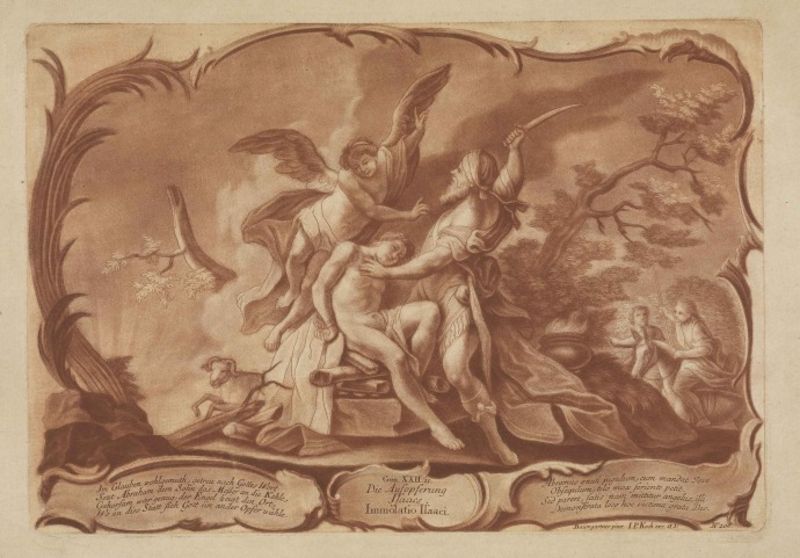
Titel: Abrahamsopfer
Künstler: Philipp Andreas Kilian
Standort: Karlsruhe
Institution: Staatliche Kunsthalle Karlsruhe
Schlagwörter: baum, blätter, felsen, feuer, flügel, gott, kampf, laub, mann, nackt, wolken, bäume, menschen, äste, braun, holz, männer, orange, zeichnung, rot, tuch, wolke, beige, ornament, bart, barock, bibel, böse, geschichte, leiche, messer, mord, rahmen, tot, toter, ast, rauch, drei, paar, person, rokoko, esel, kinder, pferd, reiter, engel, kopfbedeckung, schrift, grafik, schriftzug, sepia, kartusche, inschrift, deutsch, junge, lamm, schaf, greis, knabe, religion, druck, druckgraphik, radierung, titel, schwert, säbel, text, schriften, mythologie, altar, ranke, altes testament, rotbraun, dolch, drohung, rötlich, holzscheite, eiche, isaak, opfer, opferung, rokokko, bock, turban, hammel, ziegenbock, ziege, rötel, genesis, sohn, testament, schutz, alegorie, abwehr, würgen, widder, abraham, gefesselt, vignette, jakob, scheiterhaufen, vers, wallend, droht, madaillons, inschrit, isak, aufopferung, issak, verhindern, jsaak, fflügel, abraham und isaak, kaltar, haaci, xxii